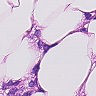
Metastatic tissue present: yes